Question: Count the number of objects in the diagram.
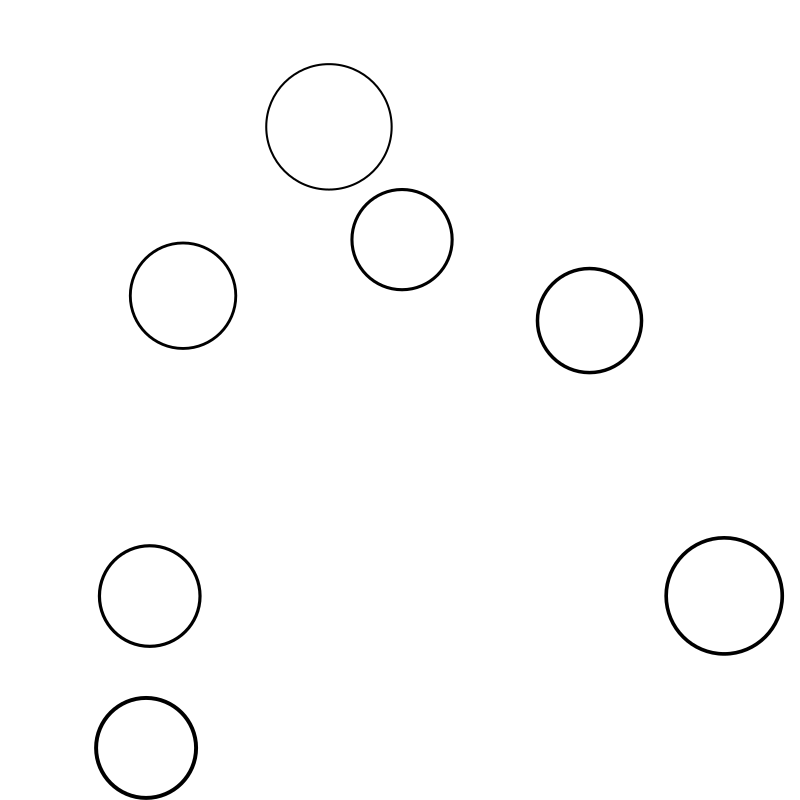
Answer: 7